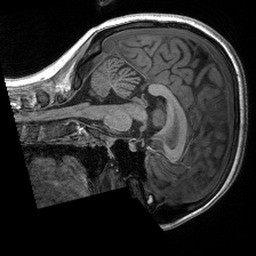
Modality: T1w
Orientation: sagittal
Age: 21
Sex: female
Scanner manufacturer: siemens
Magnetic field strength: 3 T
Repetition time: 2.4 s
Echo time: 0.00191 s